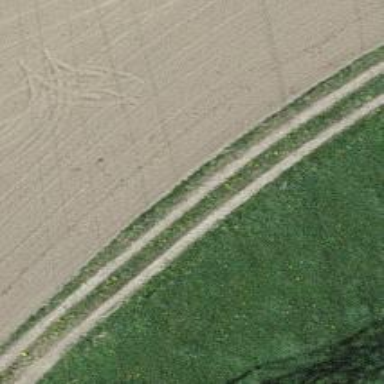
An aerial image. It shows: Track with very rough surface.